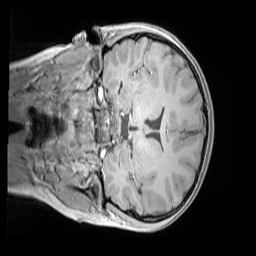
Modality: MP2RAGE
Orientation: coronal
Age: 9
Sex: female
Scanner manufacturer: siemens
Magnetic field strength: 3 T
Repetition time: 4 s
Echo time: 0.00303 s